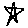
Label: star